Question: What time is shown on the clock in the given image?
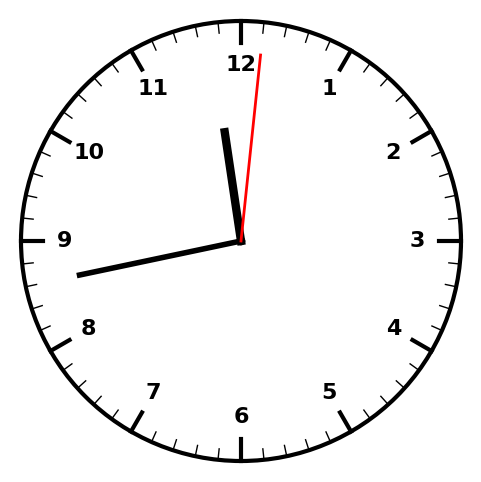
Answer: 11:43:01